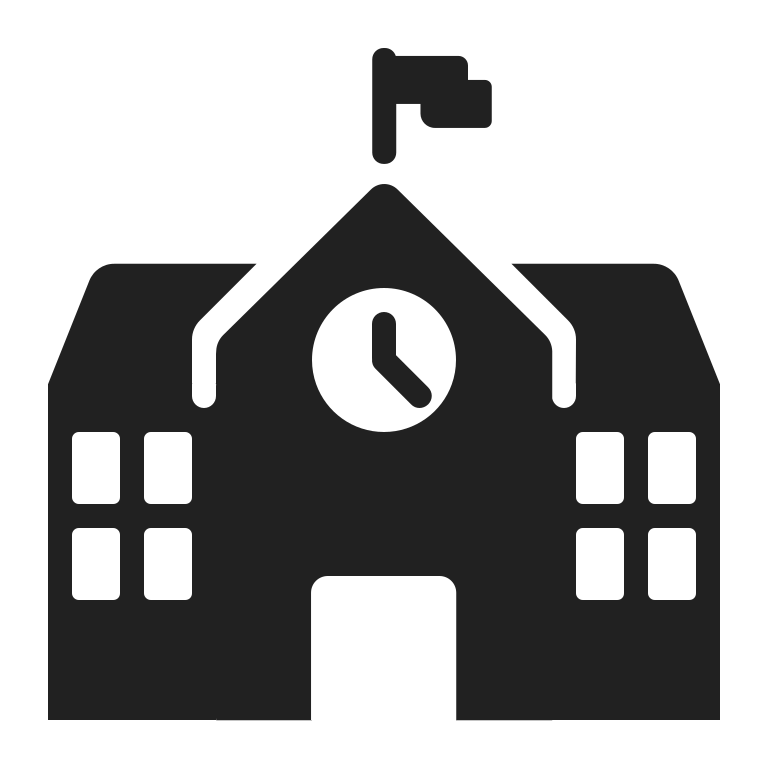
school high contrast